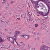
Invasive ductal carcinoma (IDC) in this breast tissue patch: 1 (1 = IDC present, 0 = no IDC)